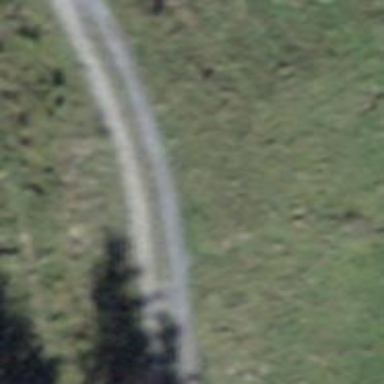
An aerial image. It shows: Track with grade2 tracktype.